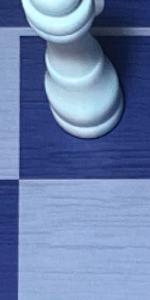
Label: Empty